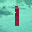
Label: 1